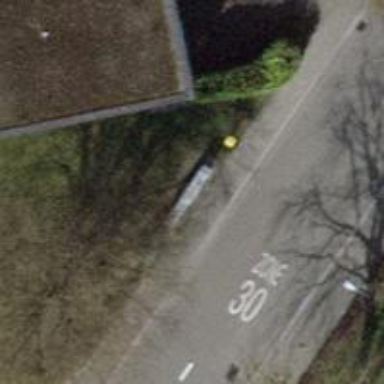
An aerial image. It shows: Post box is visible.